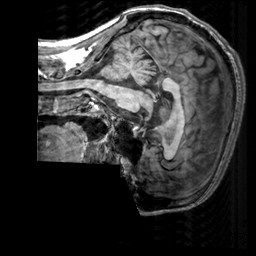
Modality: T1w
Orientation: sagittal
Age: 26
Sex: male
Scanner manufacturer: siemens
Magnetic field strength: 3 T
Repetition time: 2.3 s
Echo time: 0.00303 s